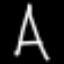
Label: The Eiffel Tower